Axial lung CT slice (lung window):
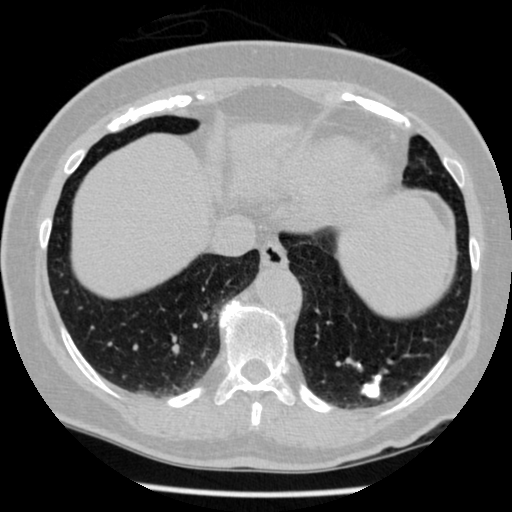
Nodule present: yes
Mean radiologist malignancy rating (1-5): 2.75